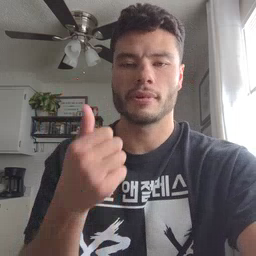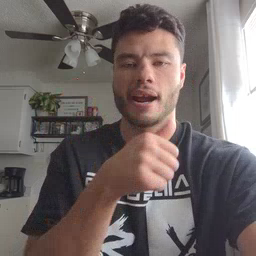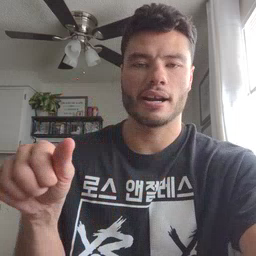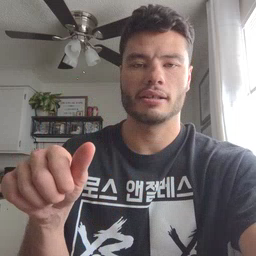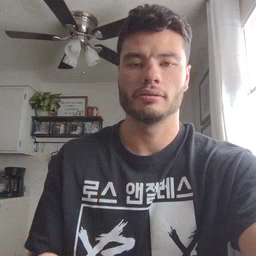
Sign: any